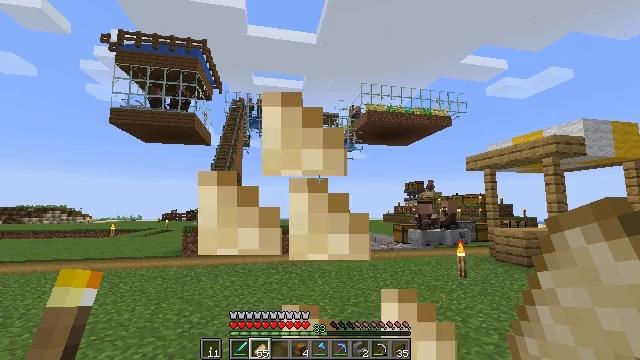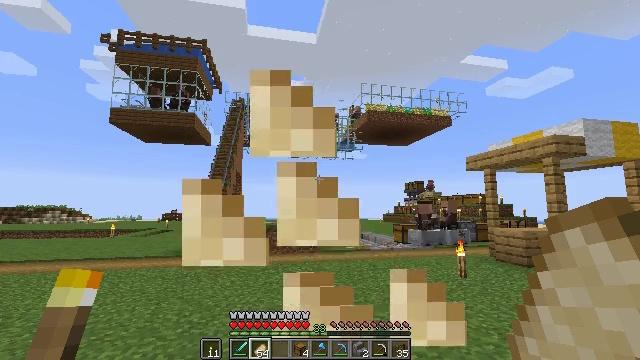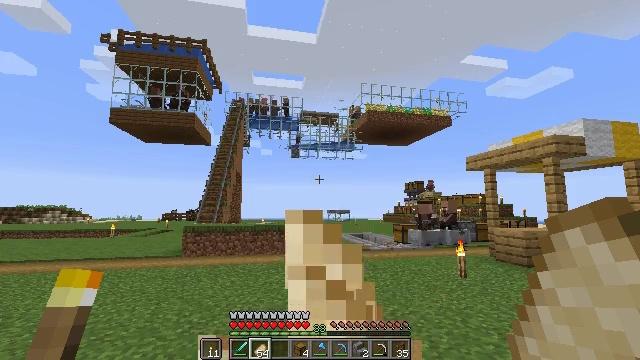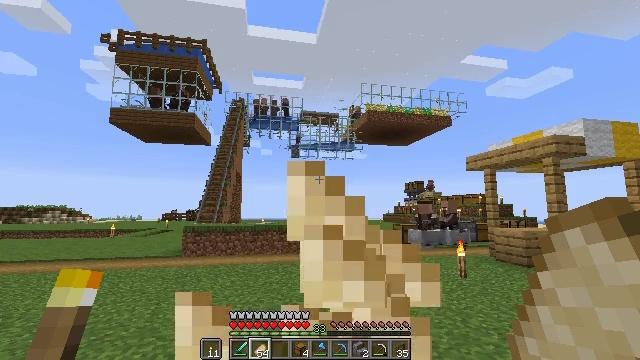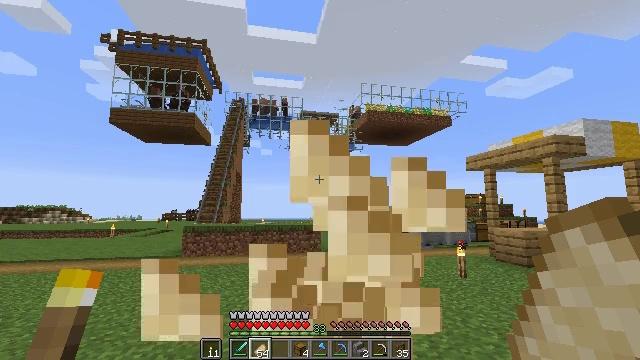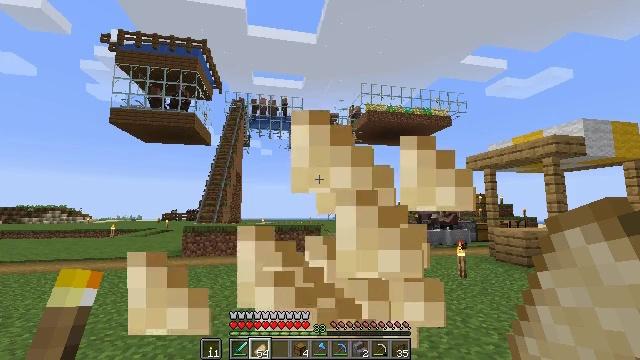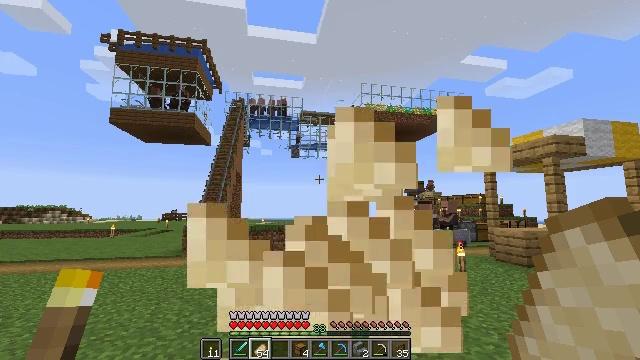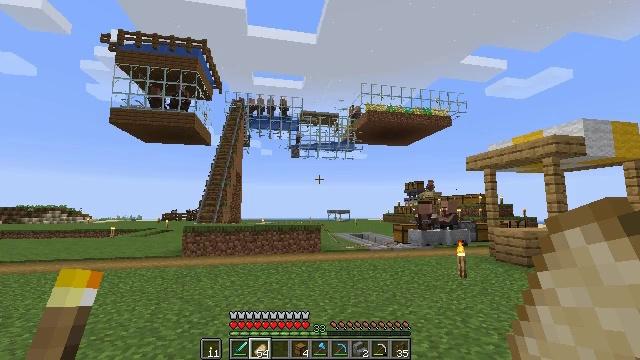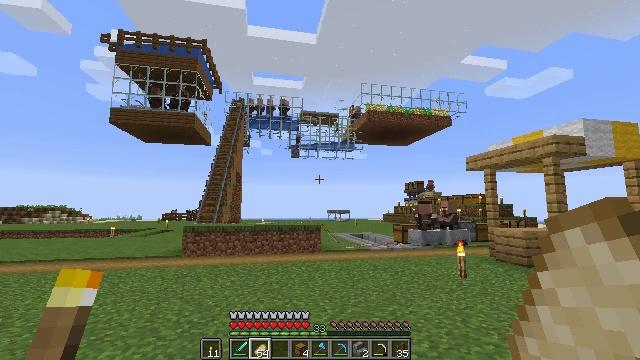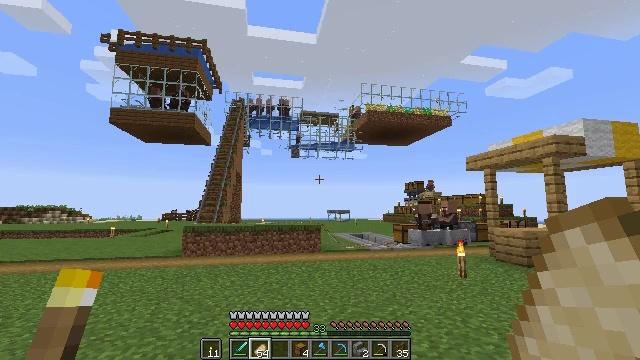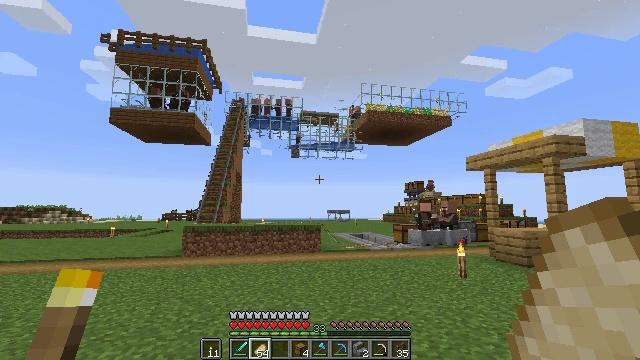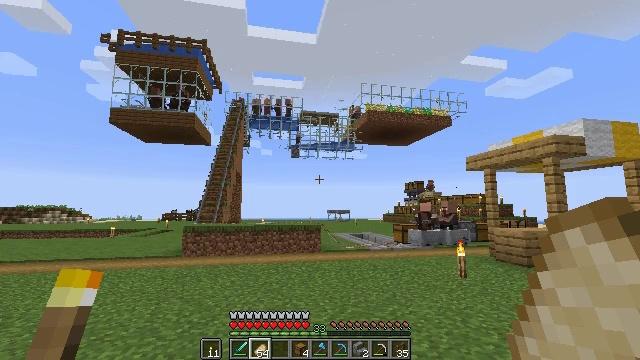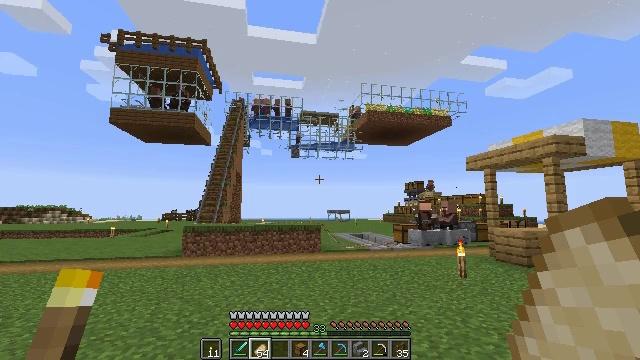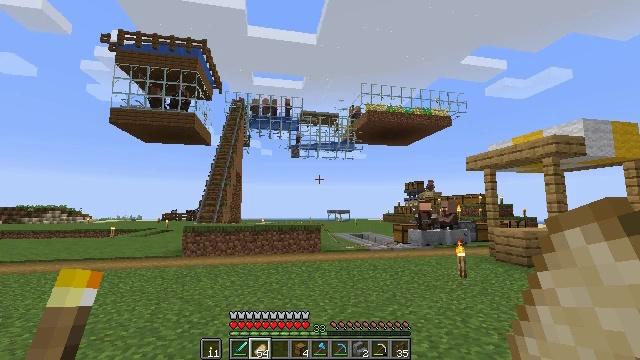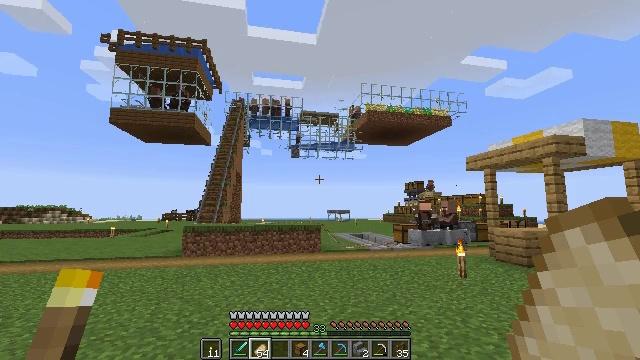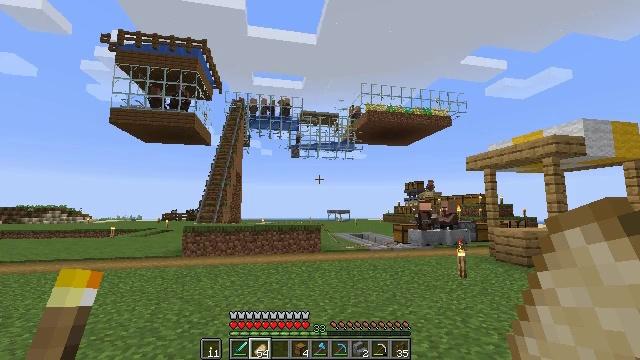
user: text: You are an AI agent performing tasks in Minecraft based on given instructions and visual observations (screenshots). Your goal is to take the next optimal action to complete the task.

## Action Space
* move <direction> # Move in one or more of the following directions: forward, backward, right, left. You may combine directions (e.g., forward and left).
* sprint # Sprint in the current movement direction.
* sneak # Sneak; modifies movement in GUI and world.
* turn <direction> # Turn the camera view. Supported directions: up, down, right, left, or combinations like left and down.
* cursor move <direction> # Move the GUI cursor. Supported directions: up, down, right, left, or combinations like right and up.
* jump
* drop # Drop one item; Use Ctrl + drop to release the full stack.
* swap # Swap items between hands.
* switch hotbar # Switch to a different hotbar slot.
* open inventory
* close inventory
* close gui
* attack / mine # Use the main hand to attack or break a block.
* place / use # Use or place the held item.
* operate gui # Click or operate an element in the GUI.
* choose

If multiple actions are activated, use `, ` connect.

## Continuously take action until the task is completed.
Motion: motion action
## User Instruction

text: Create stone bricks using the crafting interface.
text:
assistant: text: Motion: use / place
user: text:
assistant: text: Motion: use / place
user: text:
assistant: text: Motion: use / place
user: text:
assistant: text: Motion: use / place
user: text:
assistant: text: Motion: use / place
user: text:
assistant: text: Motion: use / place
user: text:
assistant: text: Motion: use / place
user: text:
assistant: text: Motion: use / place
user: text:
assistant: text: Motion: use / place
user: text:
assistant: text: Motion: use / place
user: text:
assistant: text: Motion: use / place
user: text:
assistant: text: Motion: use / place
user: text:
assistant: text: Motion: use / place
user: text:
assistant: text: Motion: use / place
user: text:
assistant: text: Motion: use / place
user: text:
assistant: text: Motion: use / place
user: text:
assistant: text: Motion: use / place
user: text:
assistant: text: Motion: use / place
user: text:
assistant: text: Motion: use / place
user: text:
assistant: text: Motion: use / place
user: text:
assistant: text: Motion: use / place
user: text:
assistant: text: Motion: use / place
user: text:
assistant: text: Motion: use / place
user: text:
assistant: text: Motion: use / place
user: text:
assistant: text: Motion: use / place
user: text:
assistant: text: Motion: use / place
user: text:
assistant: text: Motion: use / place
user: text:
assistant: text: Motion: use / place
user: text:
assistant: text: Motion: use / place
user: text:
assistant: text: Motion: use / place